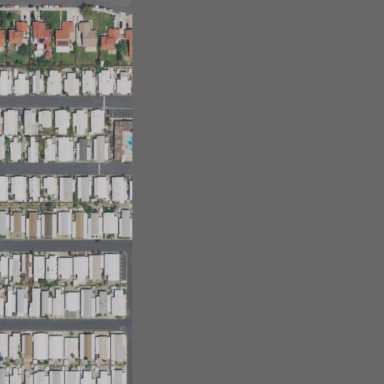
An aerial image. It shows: Residential area known as trailer park.